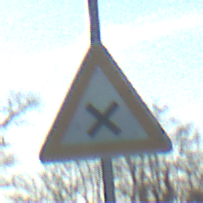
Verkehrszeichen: KreuzungOderEinmuendung
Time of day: MorningAfternoon
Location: Outdoor (Nature)
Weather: Clear
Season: Winter
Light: Natural